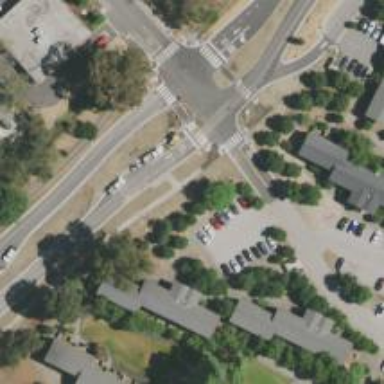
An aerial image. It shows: Uncontrolled zebra crossing on the road.